Question: Is it possible to create a Toggle Button inside of an Access Form which has "states"/Options?
I'm creating a calendar with a monthly view which is composed of Toggle Buttons. The user should be able to click the toggle buttons in order to indicate if he is:
1. Available
2. Not Available
3. On Holiday
I therefore need a Toggle Button capable of 3 or more states/options.
If you have any alternative ideas to a Toggle Button method I would be very grateful.
---
As an idea of what my calendar looks like with toggle buttons here is a picture of my form:

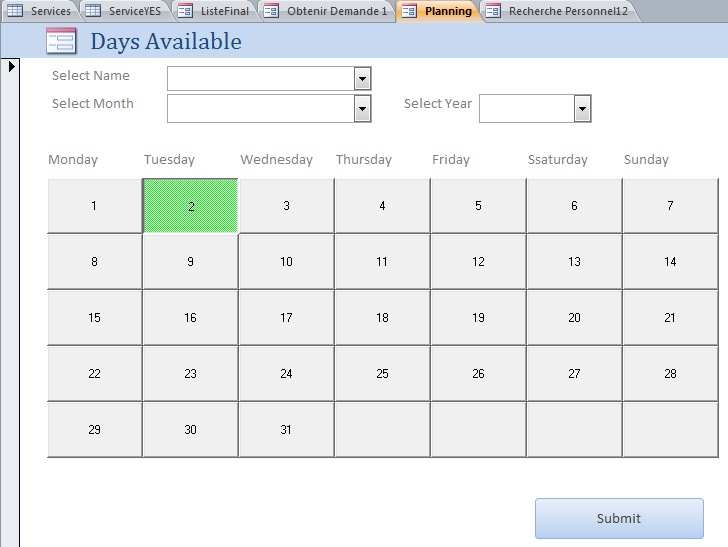
Answer: I like Tom's approach with label controls for Access 2007. The procedure below made it easy to use each label's click event to toggle between green, yellow, and red.
Call the procedure like this for each of the labels.
'''
Private Sub Label16_Click()
ToggleColor Me.Label16
End Sub
Private Sub ToggleColor(ByRef lbl As Label)
Dim lngColor As Long
Dim strPrompt As String
If lbl.BackStyle = 0 Then ' Transparent
strPrompt = "BackColor will not be displayed when " & _
"BackStyle is Transparent." & vbCrLf & _
"Change " & lbl.Name & " BackStyle property to Normal."
MsgBox strPrompt, vbExclamation
Else
Select Case lbl.BackColor
Case vbGreen
lngColor = vbYellow
Case vbYellow
lngColor = vbRed
Case vbRed
lngColor = vbGreen
Case Else
lngColor = vbGreen
End Select
lbl.BackColor = lngColor
End If
End Sub
'''